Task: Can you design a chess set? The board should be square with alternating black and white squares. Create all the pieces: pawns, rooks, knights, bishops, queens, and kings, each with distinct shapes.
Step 4323:
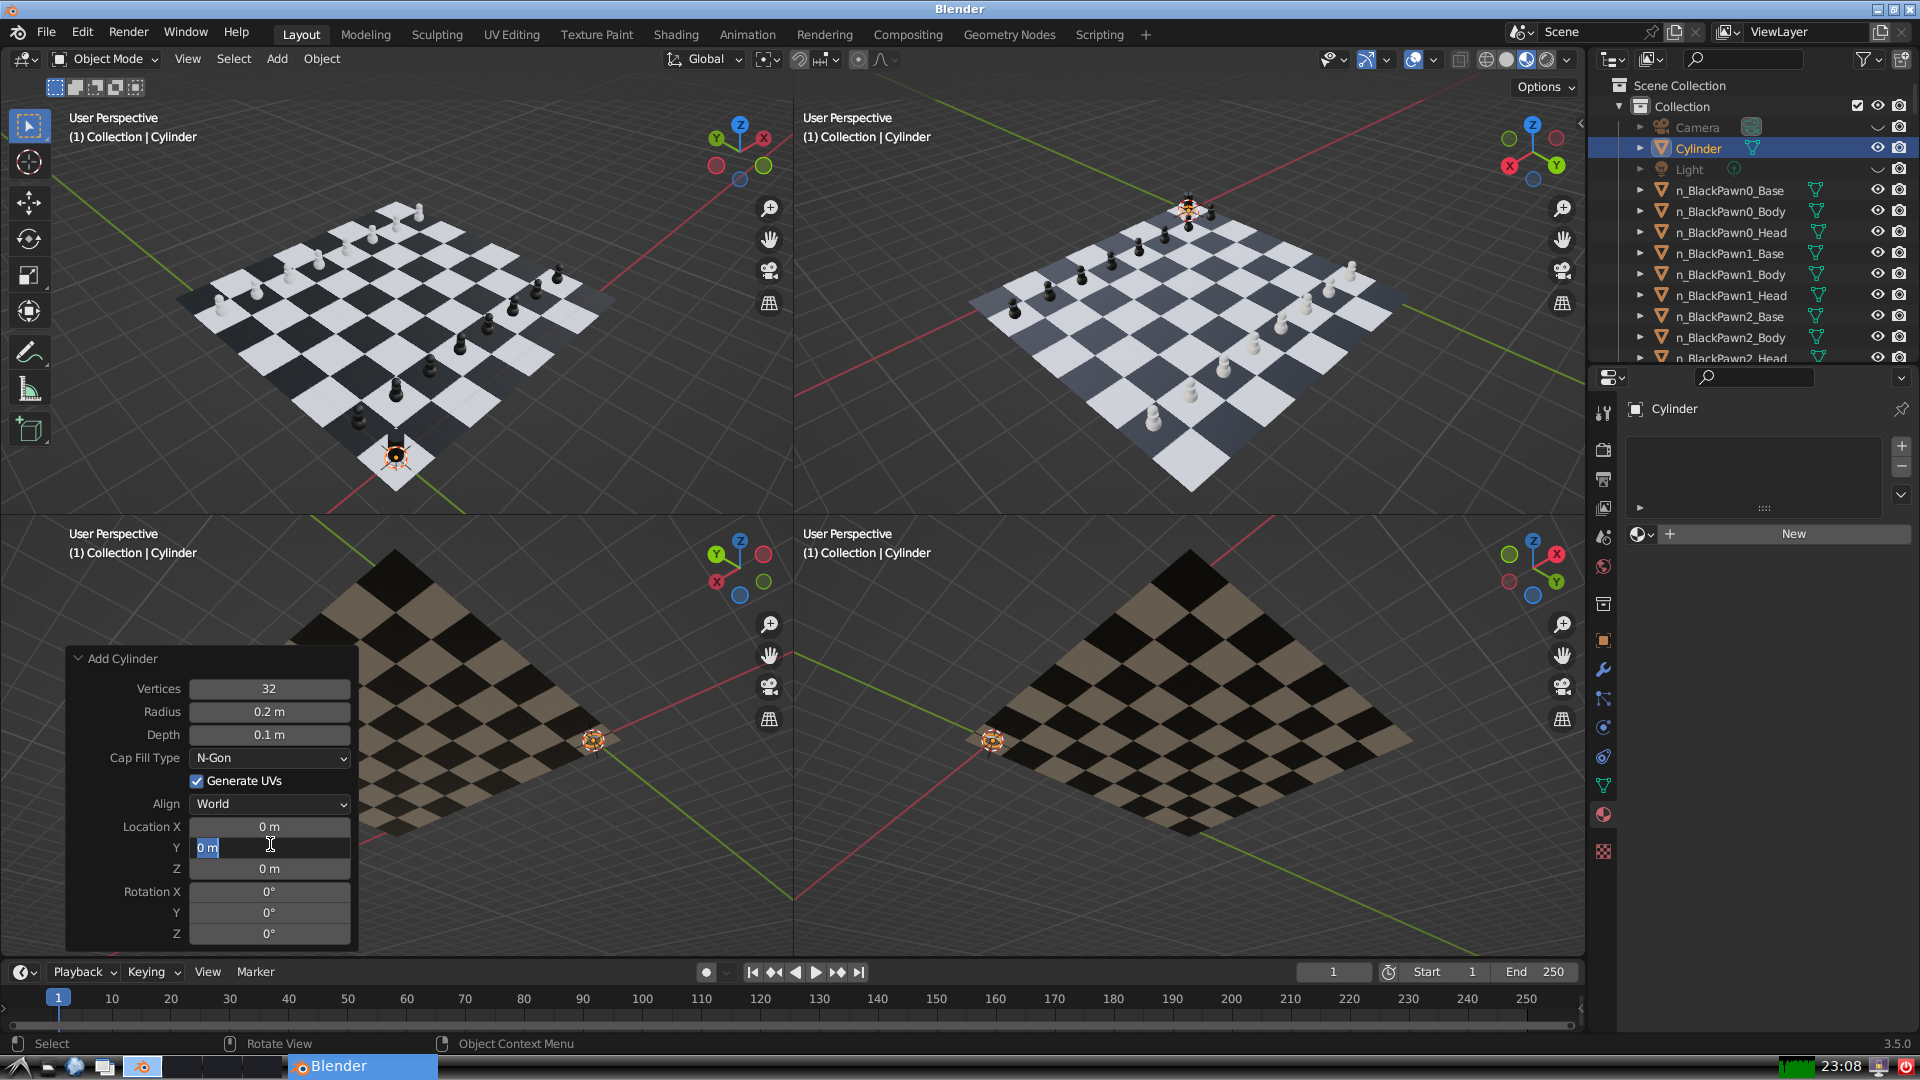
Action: input_text: 0.0